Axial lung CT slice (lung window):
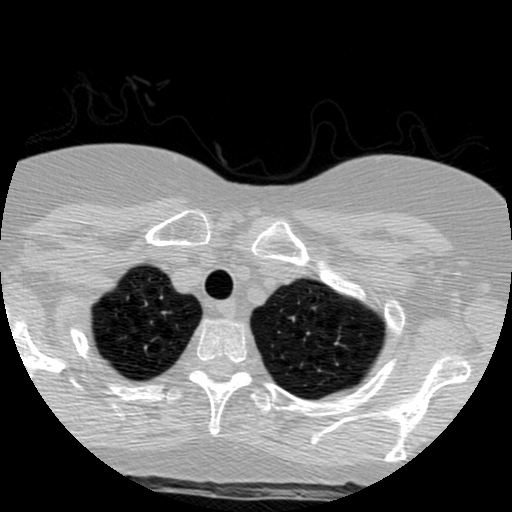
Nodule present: no